Field crop: maize
Growth stage: 2
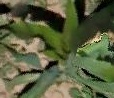
Species: maize